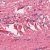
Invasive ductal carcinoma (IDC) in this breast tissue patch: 1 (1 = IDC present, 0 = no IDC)